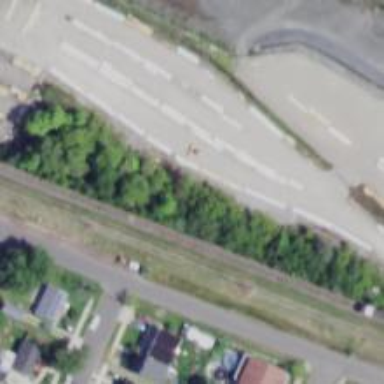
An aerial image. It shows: Lumber yard in industrial area.